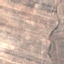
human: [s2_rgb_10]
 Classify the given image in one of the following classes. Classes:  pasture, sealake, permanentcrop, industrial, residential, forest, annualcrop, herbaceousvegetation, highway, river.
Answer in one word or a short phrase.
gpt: PermanentCrop